Field crop: maize
Growth stage: 2
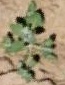
Species: chenopodium